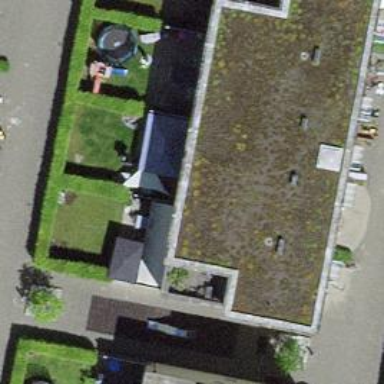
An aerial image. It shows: Building.